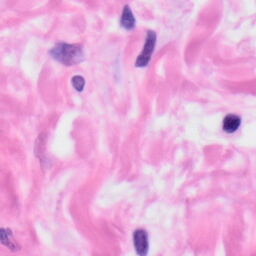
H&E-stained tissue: Skin